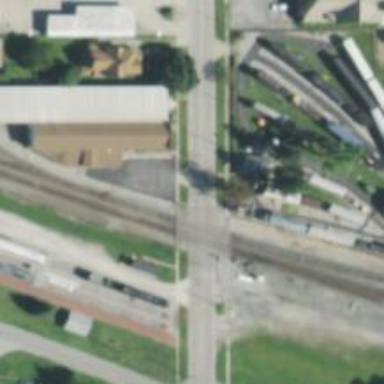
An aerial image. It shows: Railway crossing.